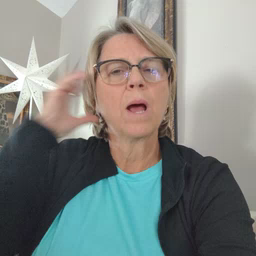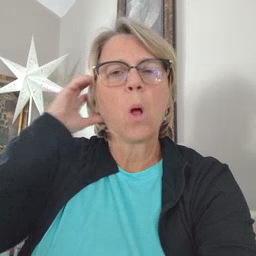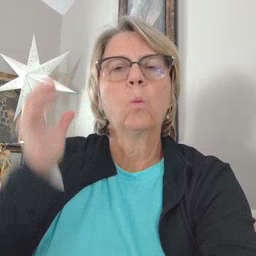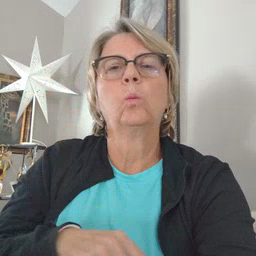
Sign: radio